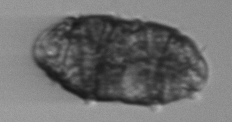
Label: Margalefidinium